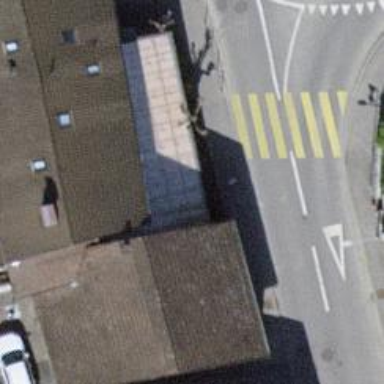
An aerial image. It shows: Marked road crossing.